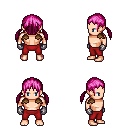
a pixel art fantasy rpg character, male body template, human, light skin, leather shoulder armor, red pants, pink twin-tailed hairstyle, metal gloves, four views (front, back, left, right), 2x2 character sprite sheet, small pixel art, hard edges, no anti-aliasing